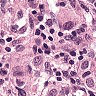
Metastatic tissue present: yes